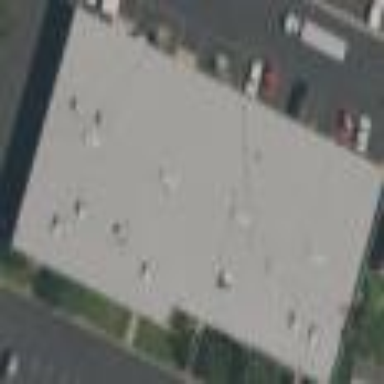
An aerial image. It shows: Warehouse building.